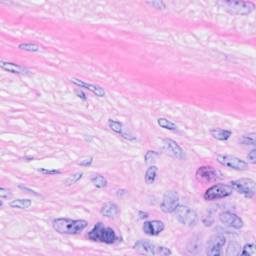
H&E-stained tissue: Breast